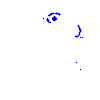
Particle: kaon